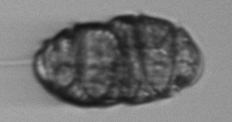
Label: Margalefidinium